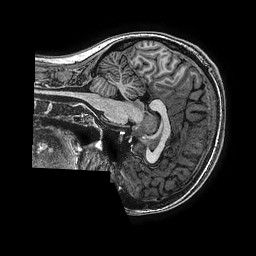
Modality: T1w
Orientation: sagittal
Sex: female
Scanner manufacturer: ge
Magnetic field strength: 3 T
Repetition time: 0.00766 s
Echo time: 0.003476 s